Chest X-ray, AP view. Patient: 86 years old, sex F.
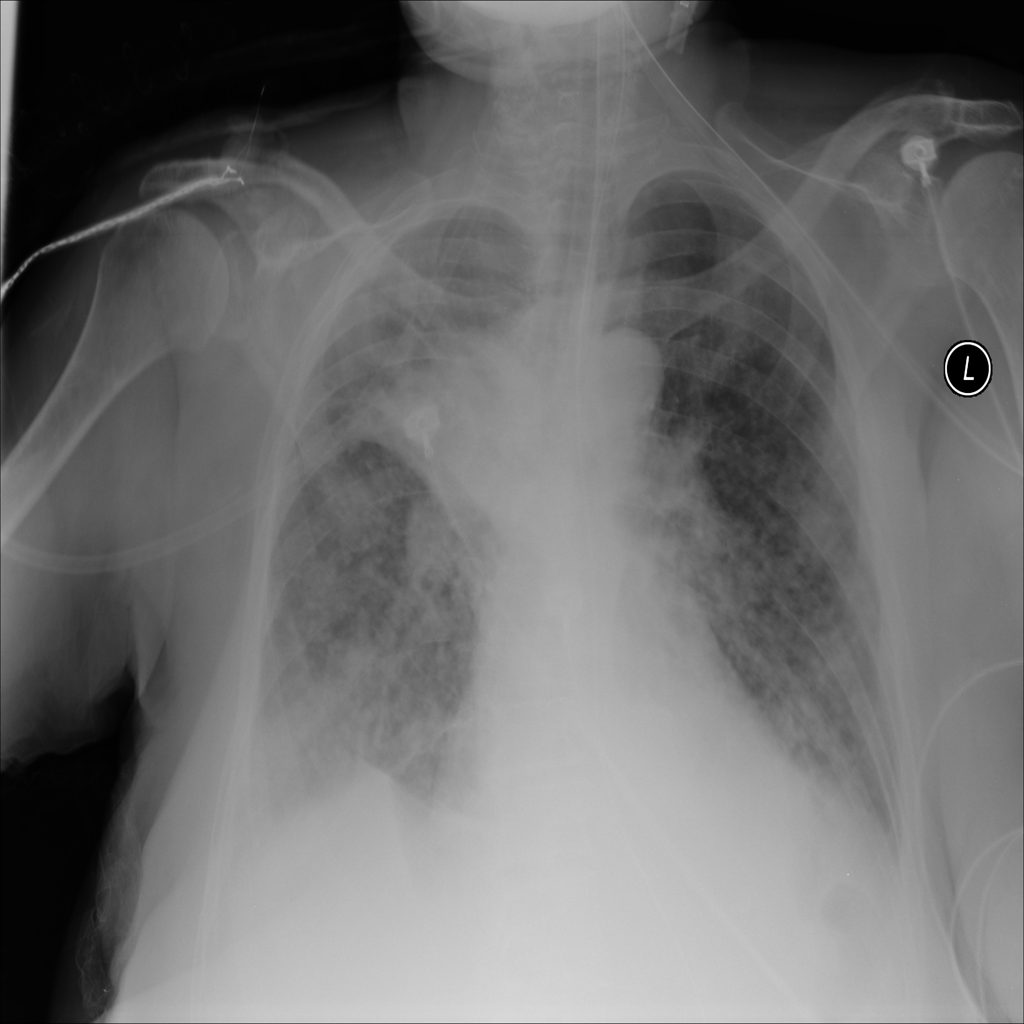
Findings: Consolidation, Infiltration, Nodule